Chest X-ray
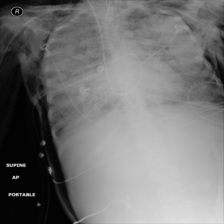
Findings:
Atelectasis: negative
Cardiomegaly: negative
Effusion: negative
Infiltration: negative
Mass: negative
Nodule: negative
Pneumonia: negative
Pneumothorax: negative
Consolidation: negative
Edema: negative
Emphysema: negative
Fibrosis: negative
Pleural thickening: negative
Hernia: negative